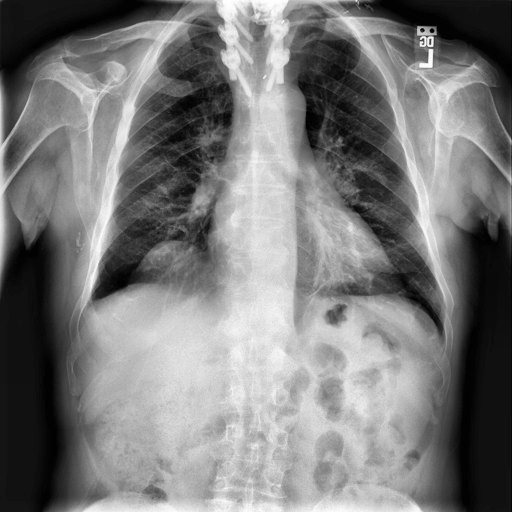
Finding: NORMAL